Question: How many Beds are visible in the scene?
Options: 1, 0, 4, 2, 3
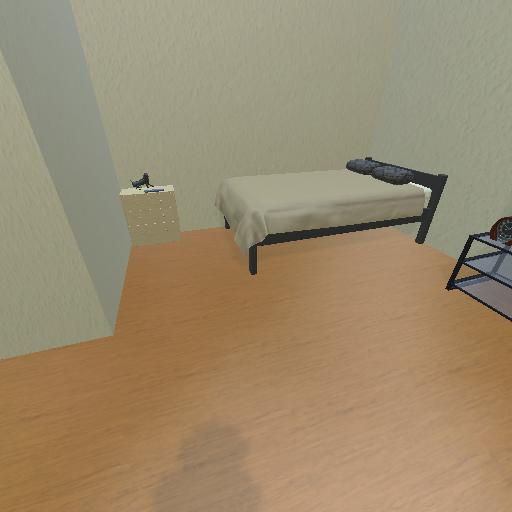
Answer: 1